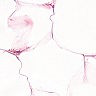
Metastatic tissue present: no